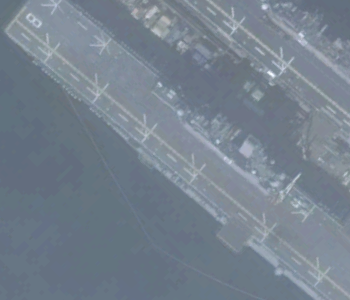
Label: assault